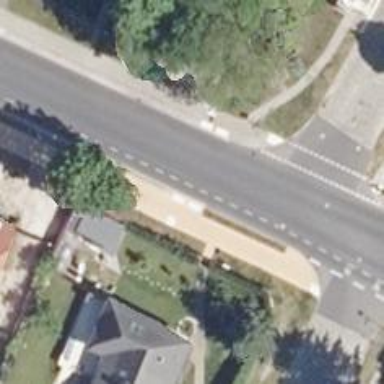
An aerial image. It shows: Uncontrolled road crossing.